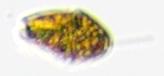
Label: Akashiwo